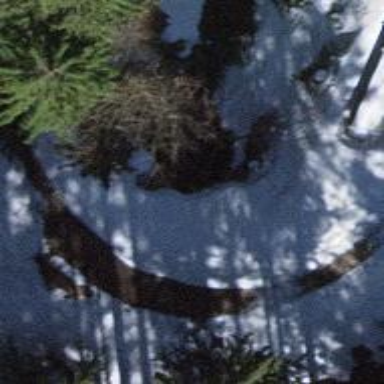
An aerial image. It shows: Culvert tunnel.